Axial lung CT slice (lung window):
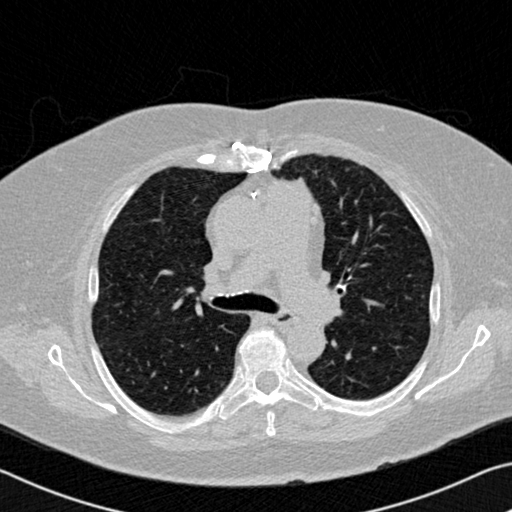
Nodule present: no